Question: I am working on a challenging problem : finding a solution to get data after a booking process. Basically, I have a page with a form (SLIM FORM), that I need to automatically fill with informations coming from provider form (e.g. easyjet.com or hotels.com, any booking site basically). For instance : <URL> the information in my Booking is what i need to get.

I made some tests and here are what I found out, for now :
It's not possible to have both on the same page, because with cURL, there is no communication with the external server, and with iframes, it leaves the page ASAP the src of the iframe changes.
So, I decided that the booking process should happen on a dedicated page, in the domain of the booking provider (easyjet.com...)
1) Am I right to consider performing the booking on the real site, or is there a way to include the external website on my page and perform the whole process of booking in it (basically filling forms on departure, arrival date etc...)?
If not possible, I made some tests with cURL and came to this conclusion :
_ I will have to define fitted regex for each provider, and I am under the impression that some have mechanisms to identify cURL and block it. (e.g. lufthansa.com) But it works quite well with others ( booking.com )
I have 2 additionnal questions :
2) Are there better solutions than cURL to parse some HTML in a page (especially since it doesn't work if the URL doesn't include sessionID)? I was thinking maybe of using something like Selenium...
3) How can I trigger my cURL parsing on an other tab or window? (I was thinking about a system similar to bookmarks that can trigger some JavaScript code)
Thanks for your answers and sorry for the length :-)
: Based on answers I received, here are fresh thoughts : for big providers (easyjet, hotels.com etc...), I will use an API if available. For small providers (e.g. <URL>, I think the proxy solution is worth another one, and I won't receive any complaints on legal issues from "Hotel de la Gare", while adding visibility to those small providers. What do you think?
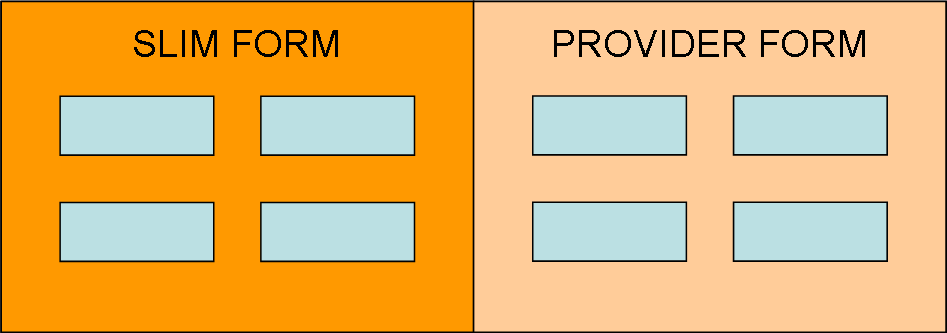
Answer: 1) This is possible, but it has the side effect of being borderline illegal. You cannot just scape providers forms and reserve their pages in an iframe. If providers caught you doing it you would likely be sued.
What you need is a partnering agreement with the various providers. with this agreement, they would likely open up an API (Application Programming Interface) for you to use. This would allow you to more directly query their site and make bookings in a clean and approved way.
---
2) cURL is a great library, which does the job of fetching web pages very well. There are many examples around the internet for fetching a page to a string. In terms of parsing that string, in an ideal world you could use an XML parser. Unfortunately HTML pages are very badly constructed, which makes them difficult to parse. Most coders, when they have to parse HTML chunks tend to use regular expressions.
In order to get the session ID, your first cURL request should be to a login form on example.com. Fake the submit of a login form by trying to get <URL> from the response headers. Subsequent cURL requests should send your cookie.
---
3) cURL operates on server side, so has absolutely no knowledge of your tabs that are open. You could use Javascript to query tabs, but I bet most browsers will not allow you to do this for security reasons.